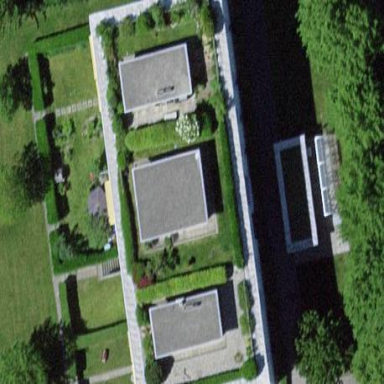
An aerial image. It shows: View of apartment building.